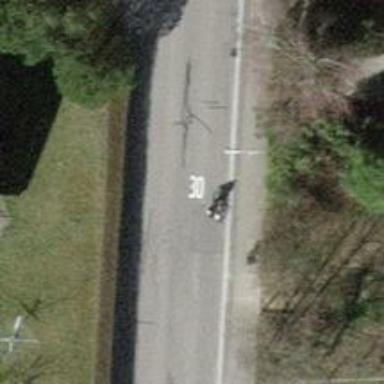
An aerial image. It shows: Residential road with asphalt surface. The right sidewalk also has asphalt surface.